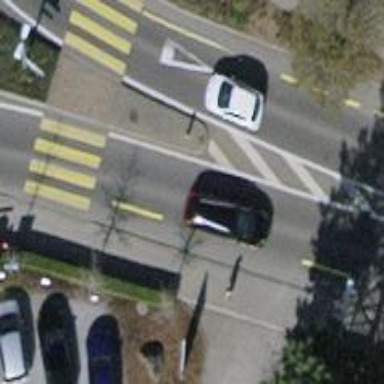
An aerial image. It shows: Secondary road with asphalt surface. It includes separate cycle lane and sidewalk.